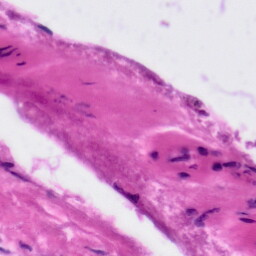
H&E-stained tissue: Tonsil